Question: Morning,
I encountered this odd runtime error when I tried to perform an update to a field:

This occurred when the VBA code attempted to set a field (which is a normal textbox and doesn't have a date format set) to a text value from a table. It should set that textbox to "somename" to signify who made the change.
The second sentence seems wrong to me as the value returned is a string.
The VBA code that returns the error is actually a 'BeforeUpdate' routine - could this be why?
'''
Private Sub Stat_Code_BeforeUpdate(Cancel As Integer)
'''
where 'Stat_Code' is a combo-box on the same subform.
I looked about but couldn't find any solution that would explain this. Any ideas?
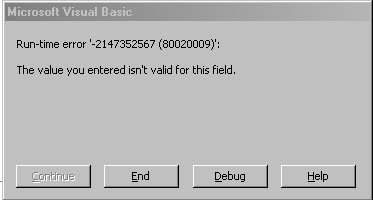
Answer: Turns out that the source table that the form was set up to write to was incorrect. The 'Stat_Modify_User' field I described above was setup in a table whose value was set to 'Date/Time' when it should have been 'Text'
Note - this wasn't my error :) I was given this backend.
Thanks